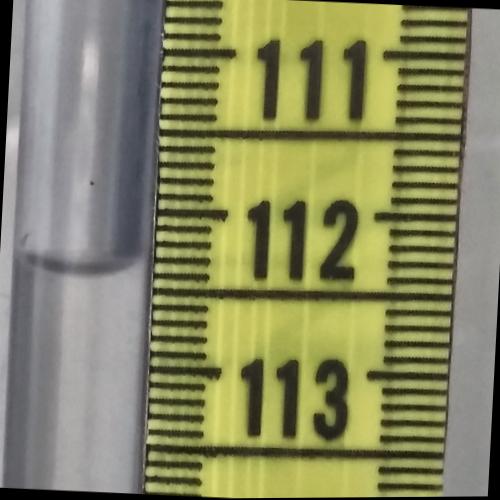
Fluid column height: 112.3 cm